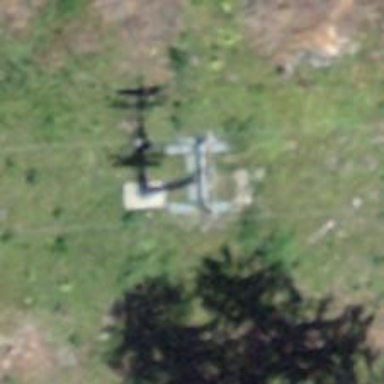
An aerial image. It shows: Pylon for aerialway.